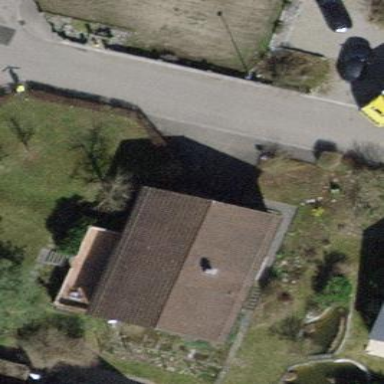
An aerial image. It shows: Building with tiled roof.